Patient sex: F
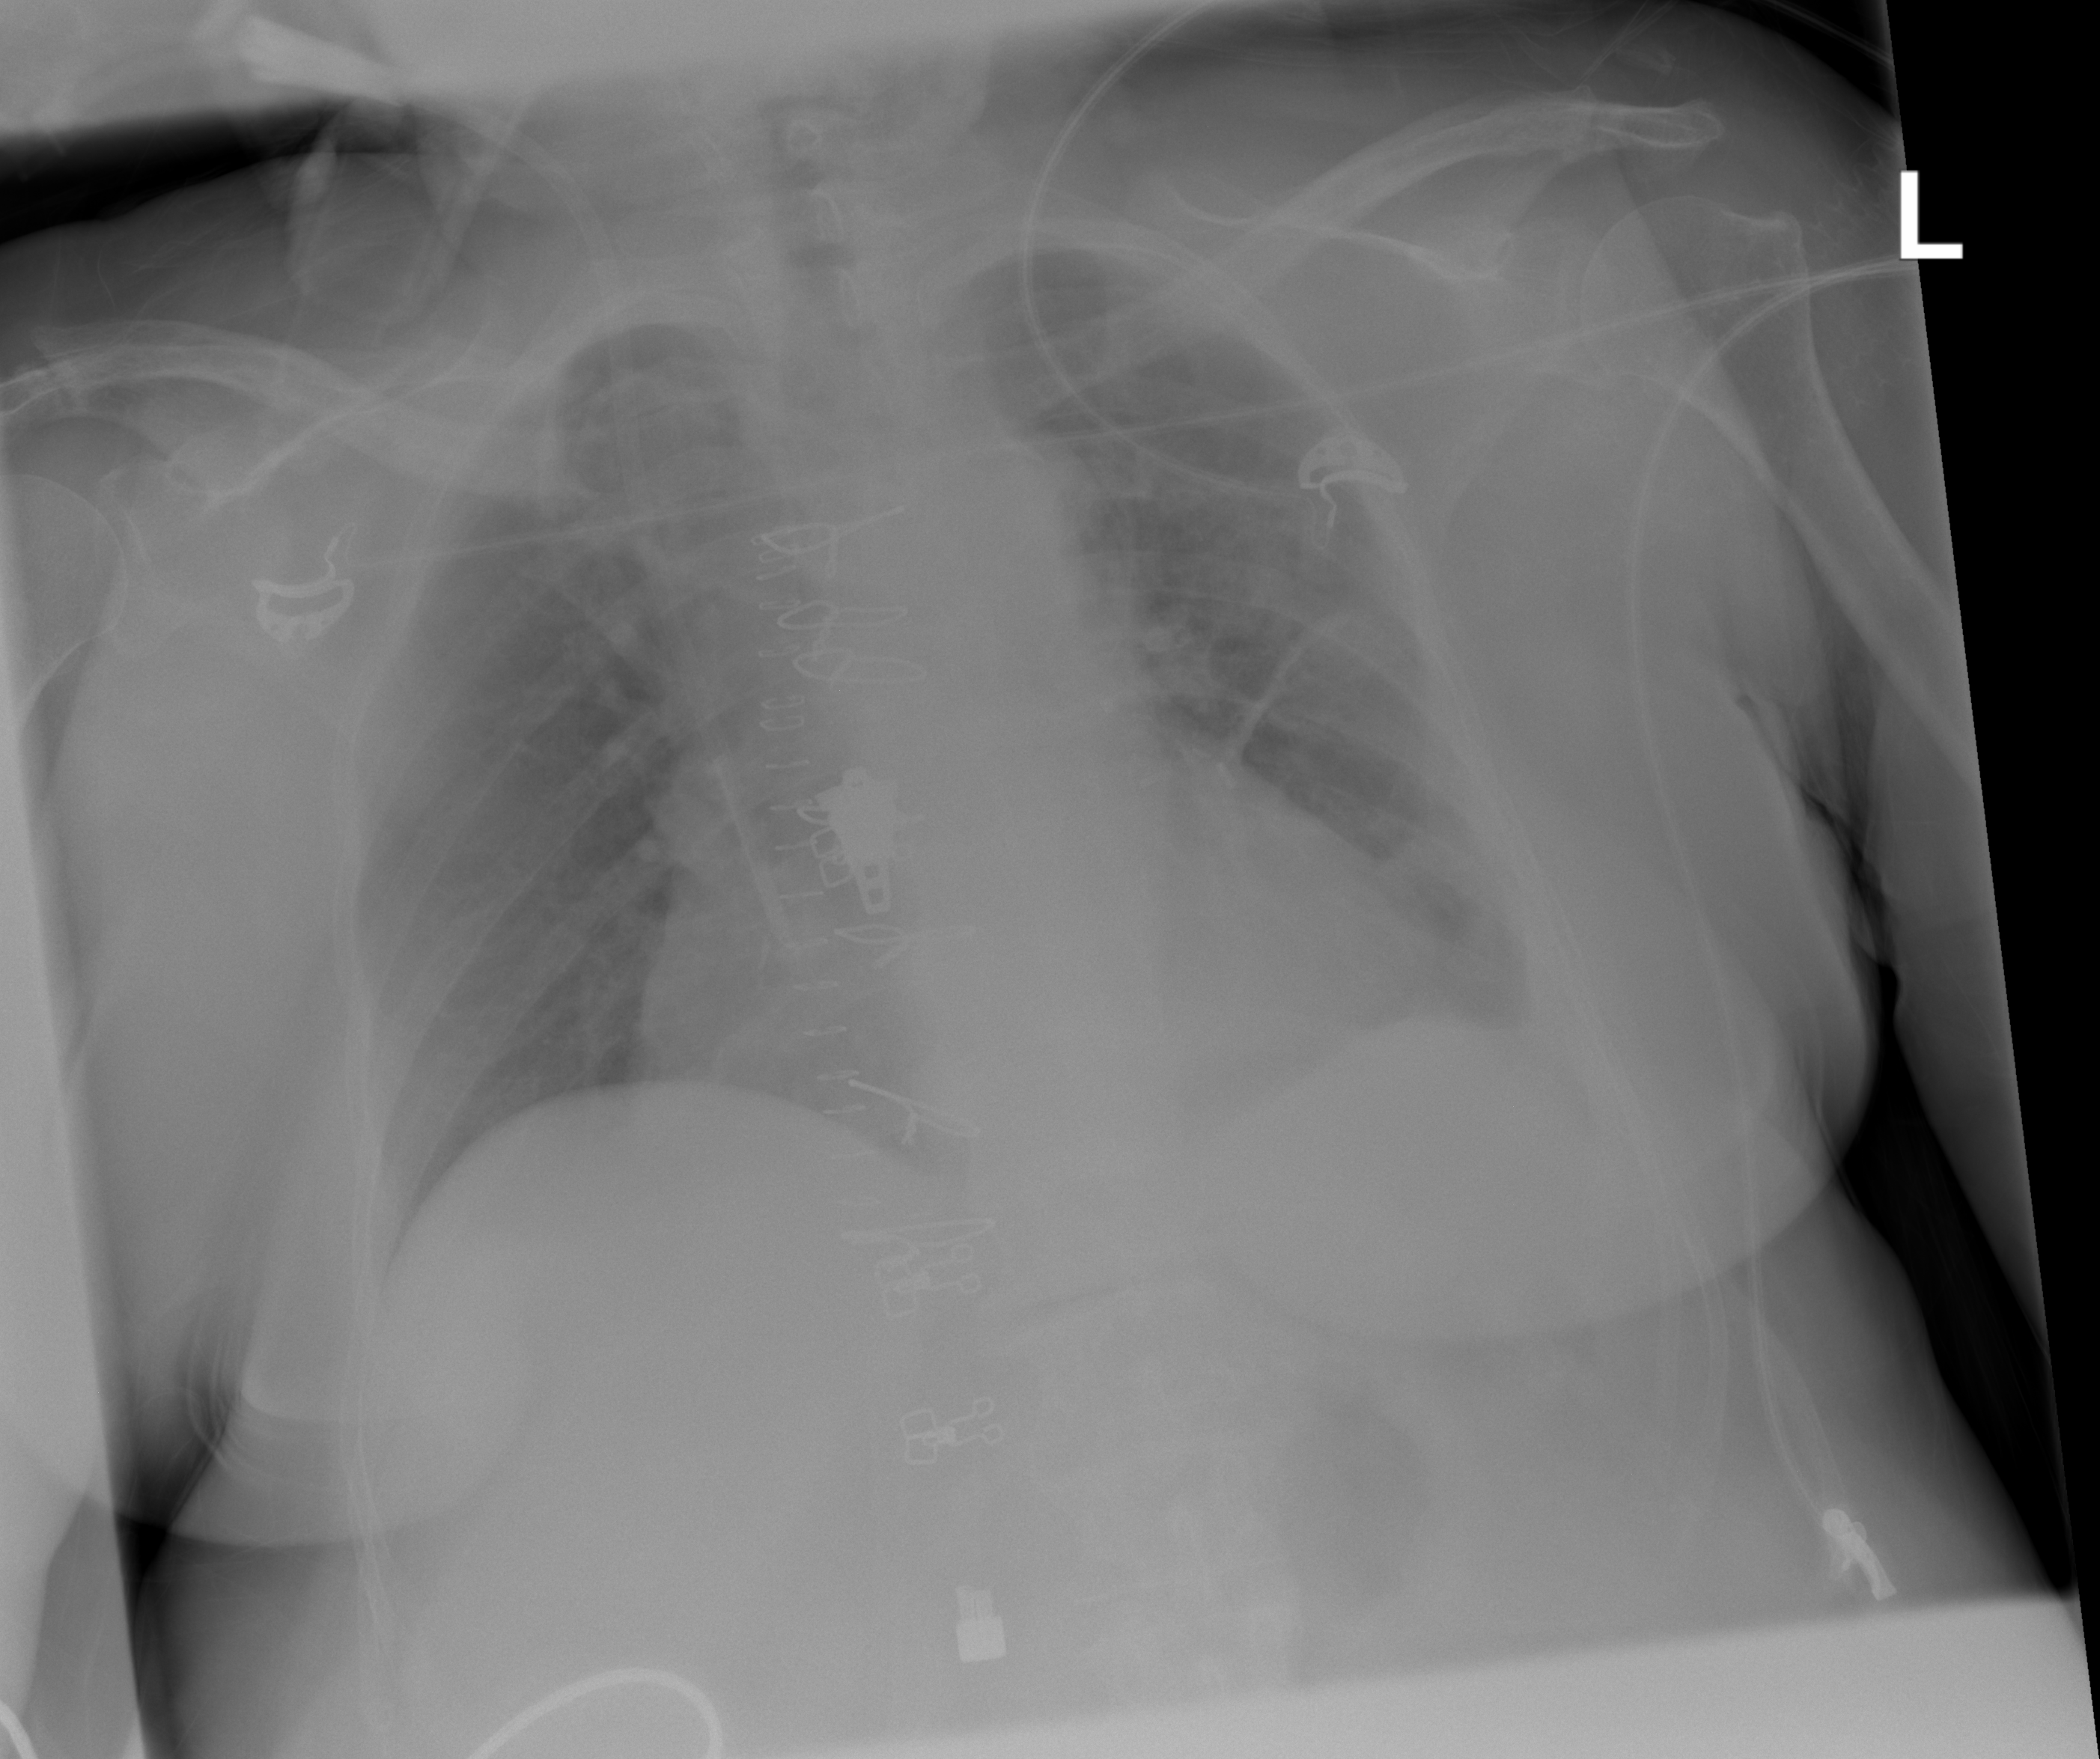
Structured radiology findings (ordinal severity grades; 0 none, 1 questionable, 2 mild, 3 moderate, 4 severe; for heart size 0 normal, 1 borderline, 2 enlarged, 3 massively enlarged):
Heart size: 2
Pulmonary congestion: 2
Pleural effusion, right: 0
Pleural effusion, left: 1
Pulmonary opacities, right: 2
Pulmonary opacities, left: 2
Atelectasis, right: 0
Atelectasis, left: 2